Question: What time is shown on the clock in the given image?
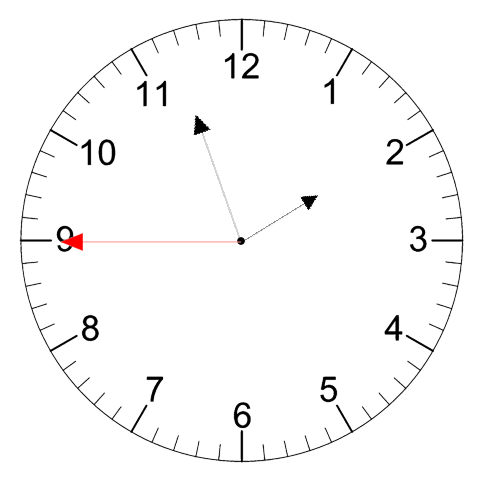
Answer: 01:56:45